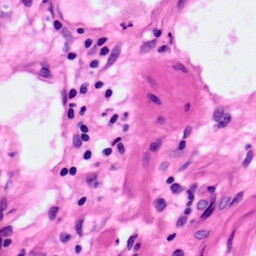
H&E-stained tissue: Pancreatic